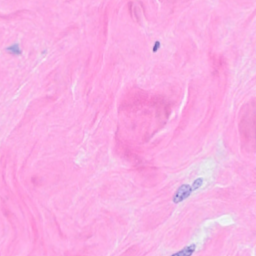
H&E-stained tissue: Breast